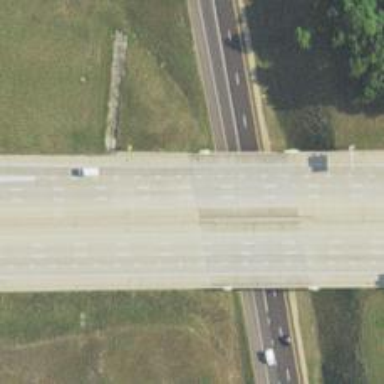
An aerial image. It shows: Bridge over motorway.